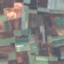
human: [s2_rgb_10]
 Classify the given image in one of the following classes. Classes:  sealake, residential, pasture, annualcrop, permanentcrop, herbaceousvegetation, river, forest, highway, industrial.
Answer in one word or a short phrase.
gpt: PermanentCrop